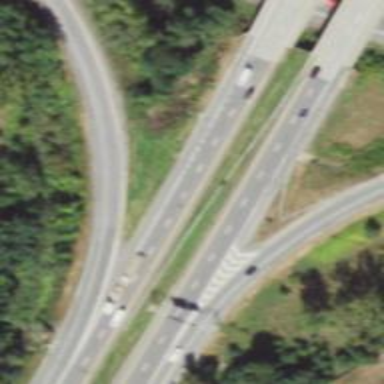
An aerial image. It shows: Asphalt motorway.